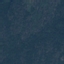
Land use / land cover: Forest